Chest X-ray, AP view. Patient: 49 years old, sex M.
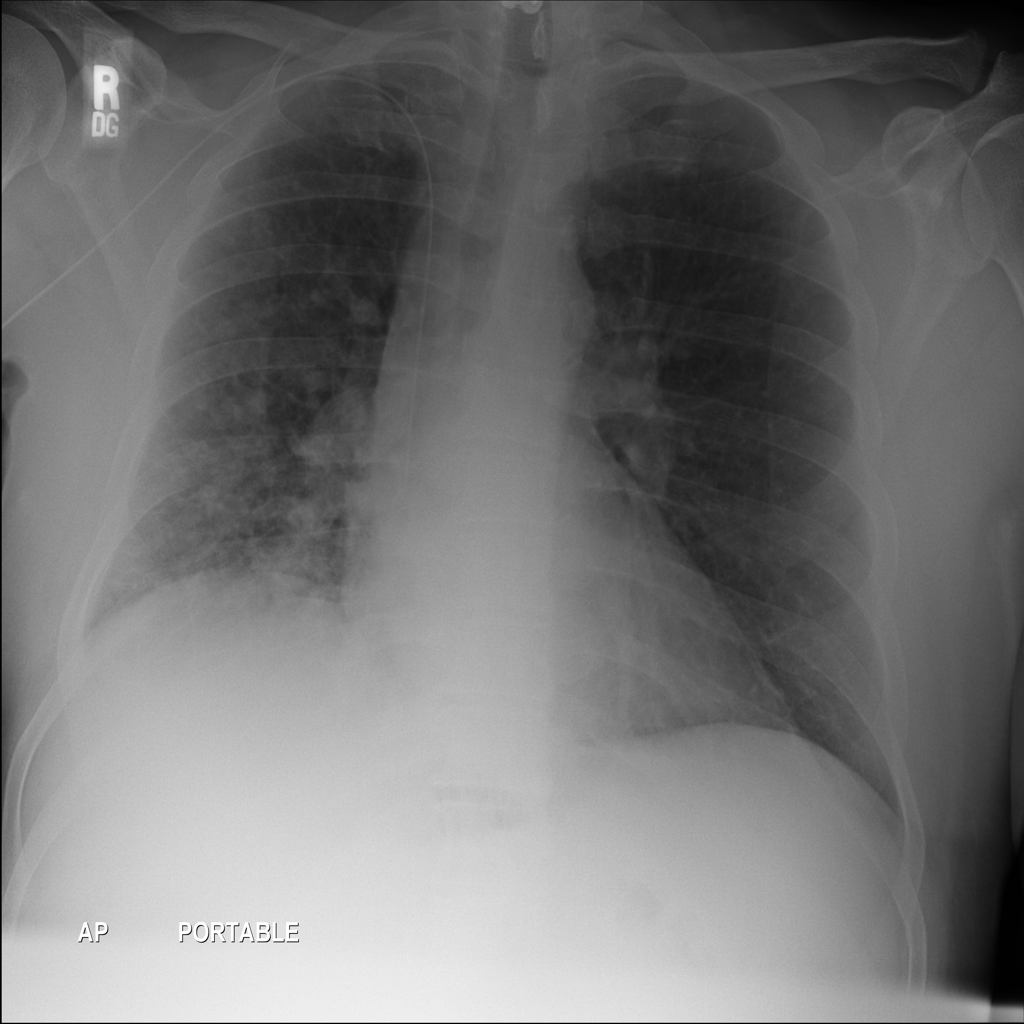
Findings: Infiltration